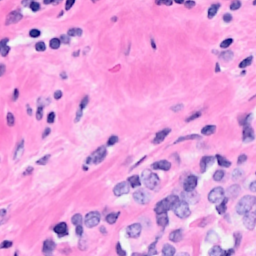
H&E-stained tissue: Breast